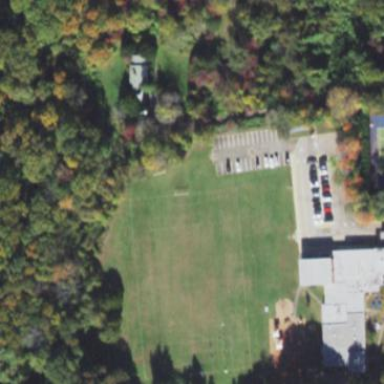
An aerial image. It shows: Soccer pitch designated for leisure and sports activities.